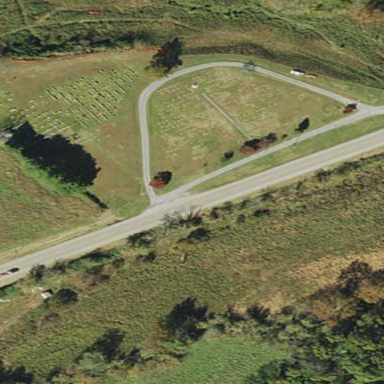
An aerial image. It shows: Cemetery.